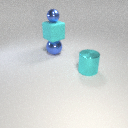
small blue metal sphere above large cyan rubber cube